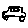
Label: car